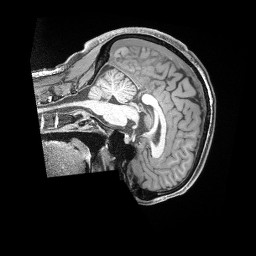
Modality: T1w
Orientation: sagittal
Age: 35
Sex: male
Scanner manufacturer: siemens
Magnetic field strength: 3 T
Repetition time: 2 s
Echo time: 0.00211 s